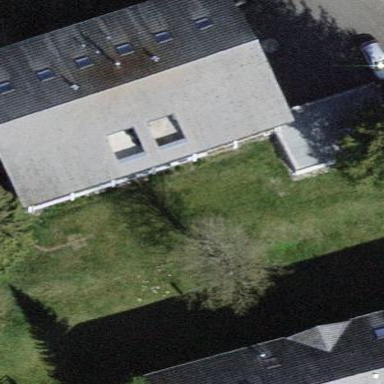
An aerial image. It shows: Residential building.